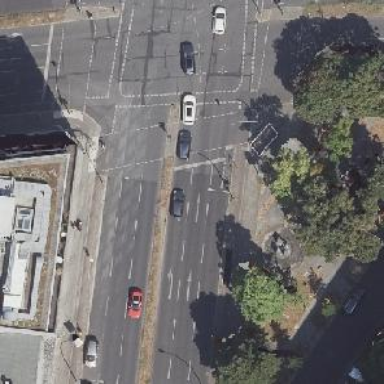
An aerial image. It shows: Traffic island located on footway.